Question: I'm developing an application for taking screenshots in the device. In this application, we can draw anything on the screen. For this I am using Canvas, Paint and Path to do this.
I'm using this code to take screenshots:
'''
public void saveScreenshot()
{
if (ensureSDCardAccess())
{
Bitmap bitmap = Bitmap.createBitmap(getWidth(), getHeight(), Bitmap.Config.ARGB_8888);
Canvas canvas = new Canvas(bitmap);
onDraw(canvas);
File file = new File(mScreenshotPath + "/" + System.currentTimeMillis() + ".jpg");
FileOutputStream fos;
try {
fos = new FileOutputStream(file);
bitmap.compress(Bitmap.CompressFormat.JPEG, 100, fos);
fos.close();
} catch (FileNotFoundException e) {
Log.e("Panel", "FileNotFoundException", e);
} catch (IOException e) {
Log.e("Panel", "IOEception", e);
}
}
}
/**
* Helper method to ensure that the given path exists.
* TODO: check external storage state
*/
private boolean ensureSDCardAccess() {
File file = new File(mScreenshotPath);
if (file.exists()) {
return true;
} else if (file.mkdirs()) {
return true;
}
return false;
}
'''
However, when the following line is run:
'''
Bitmap bitmap = Bitmap.createBitmap(getWidth(), getHeight(), Bitmap.Config.ARGB_8888);
'''
my application closes with the following exception:
'''
11-28 15:05:46.291: E/AndroidRuntime(8209): java.lang.IllegalArgumentException: width and height must be > 0
'''
If I change the height and width, the screenshot is taken, but it's empty:

Why is that happening? What am I doing wrong?
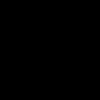
Answer: You can do it like this,
Give the id for your main Layout & after you display the content on the screen write the below code on some Listener say button click or menu item or any such Listener(make sure you call these line after your layout is display else it will give a blank screen).
'''
View content = findViewById(R.id.myLayout);
content.setDrawingCacheEnabled(true);
getScreen(content);
'''
method getScreen(content)
'''
private void getScreen(View content)
{
Bitmap bitmap = content.getDrawingCache();
File file = new File("/sdcard/test.png");
try
{
file.createNewFile();
FileOutputStream ostream = new FileOutputStream(file);
bitmap.compress(CompressFormat.PNG, 100, ostream);
ostream.close();
}
catch (Exception e)
{
e.printStackTrace();
}
}
'''
Also don't for to add permission for writing file to SDCard.
'''
<uses-permission android:name="android.permission.WRITE_EXTERNAL_STORAGE">
</uses-permission>
'''